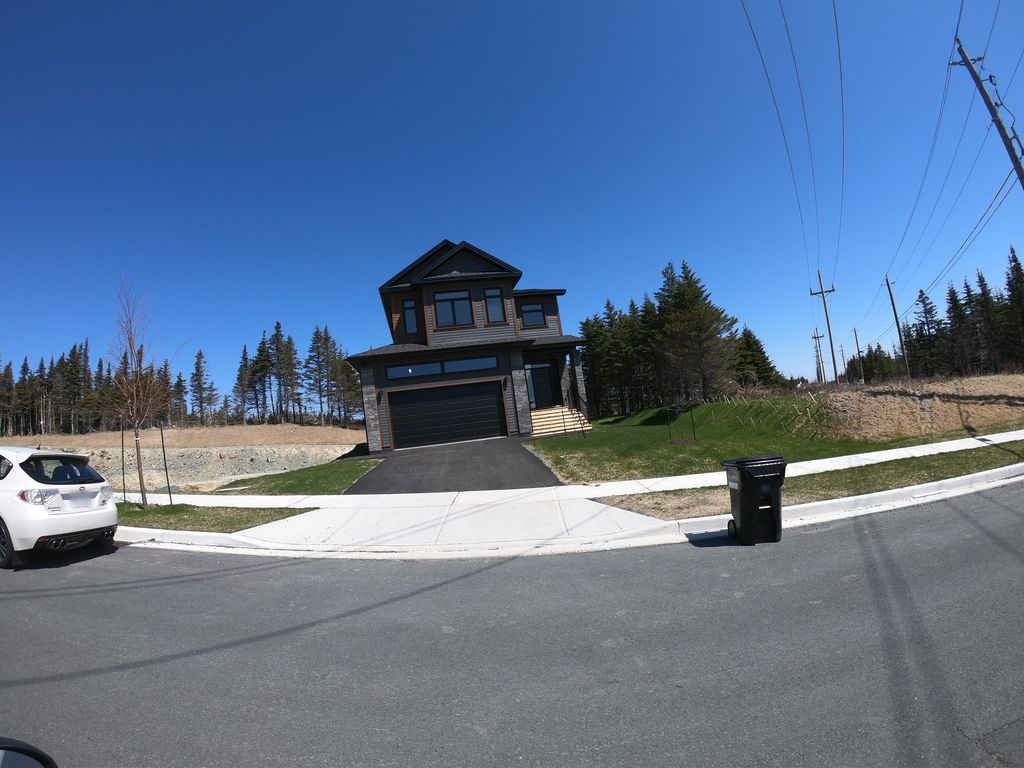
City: st_johns